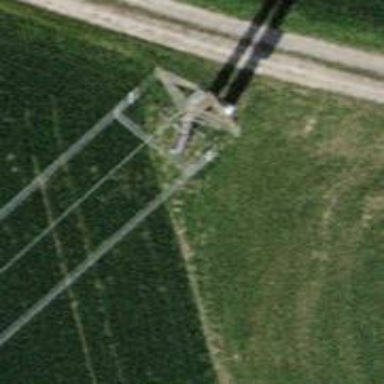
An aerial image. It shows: Power pole.